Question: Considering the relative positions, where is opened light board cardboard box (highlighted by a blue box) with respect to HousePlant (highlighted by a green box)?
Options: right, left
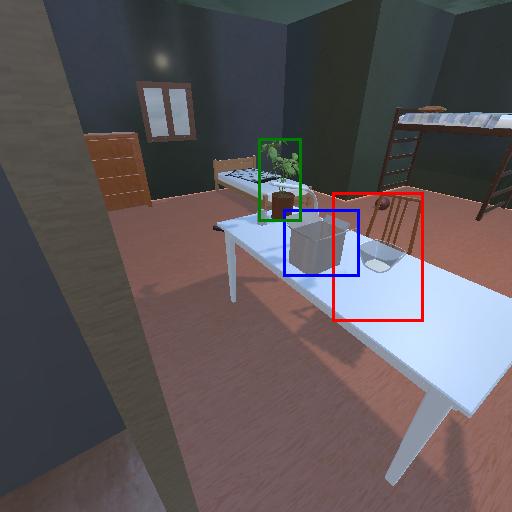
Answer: right